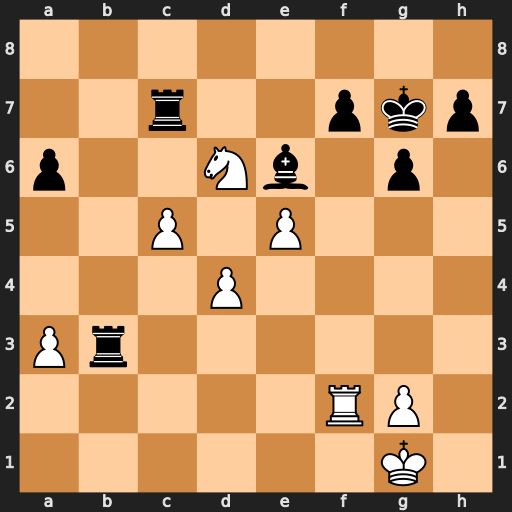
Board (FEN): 8/2r2pkp/p2Nb1p1/2P1P3/3P4/Pr6/5RP1/6K1
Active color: w
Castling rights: -
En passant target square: -
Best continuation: Ne8+ Kg8 Nxc7